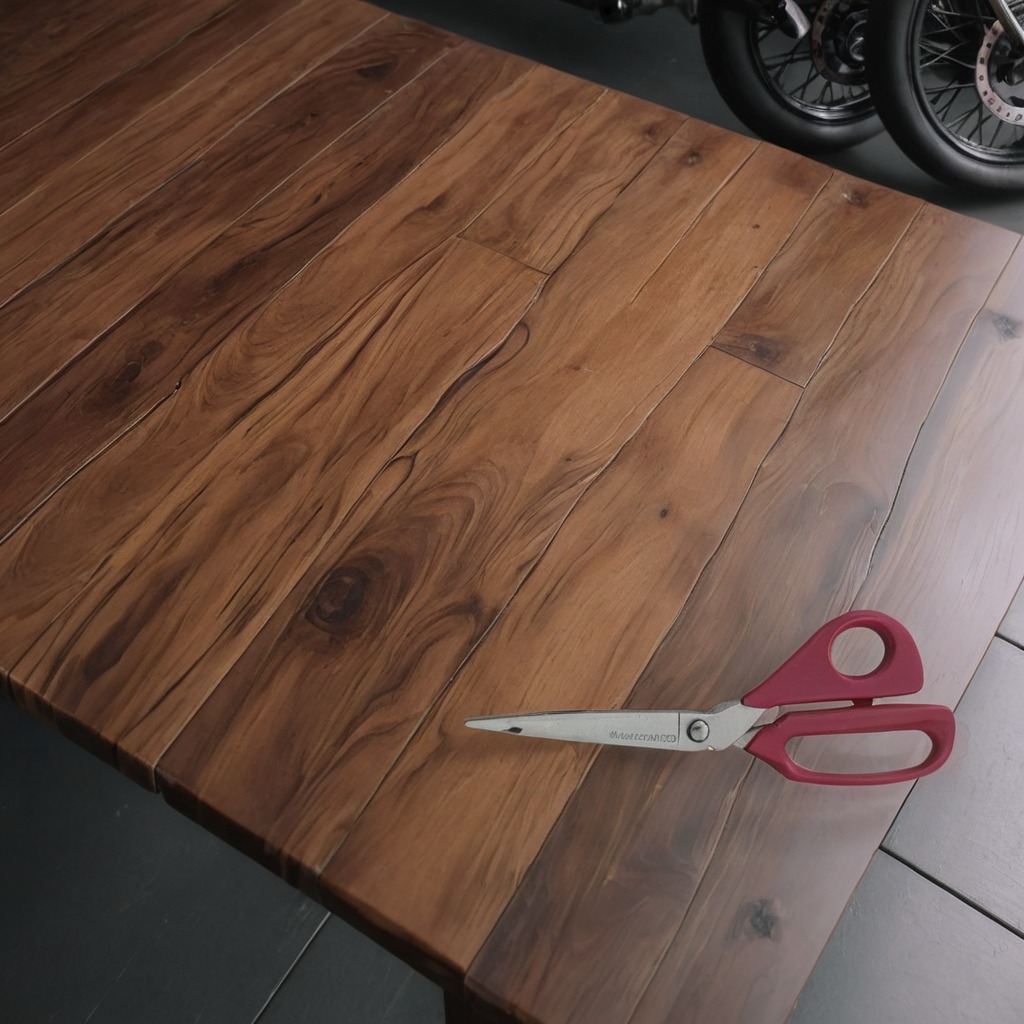
A scissor lying on the wooden table in the vintage motorcycle garage